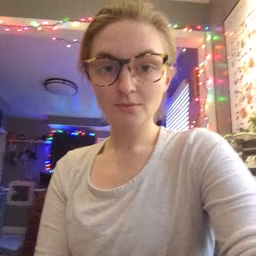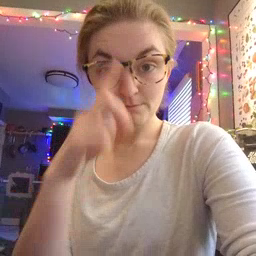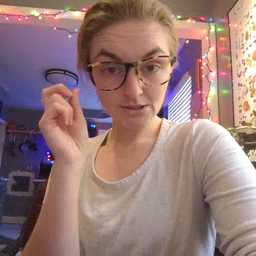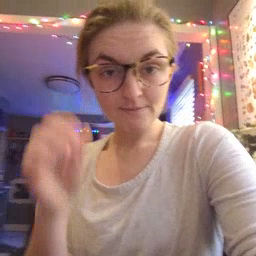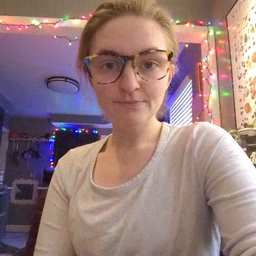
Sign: because